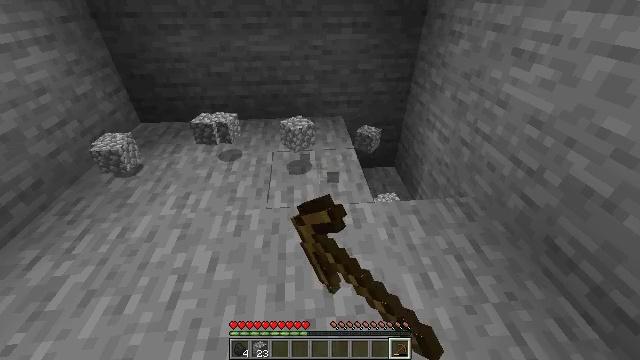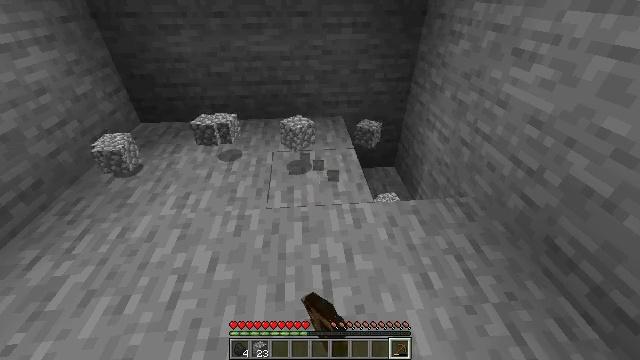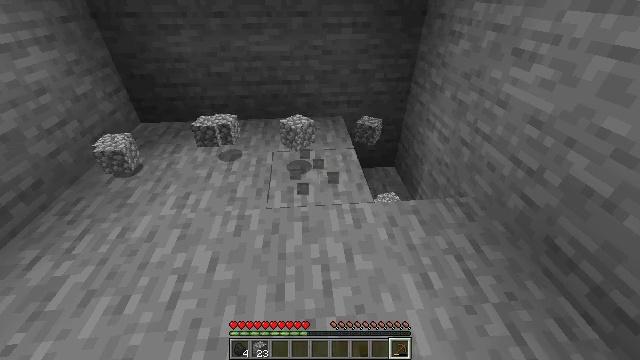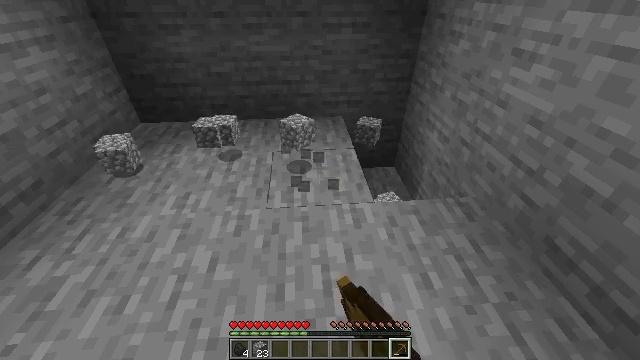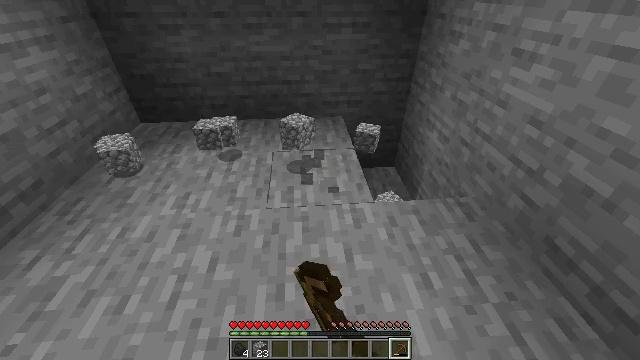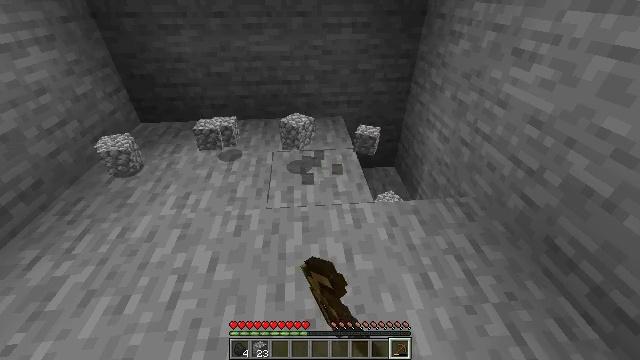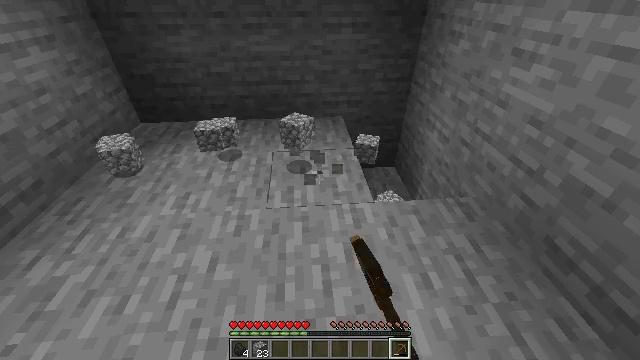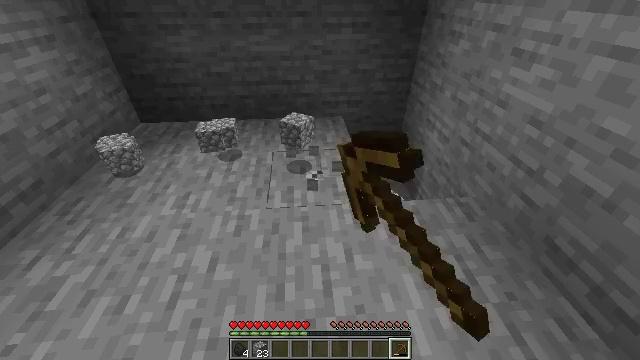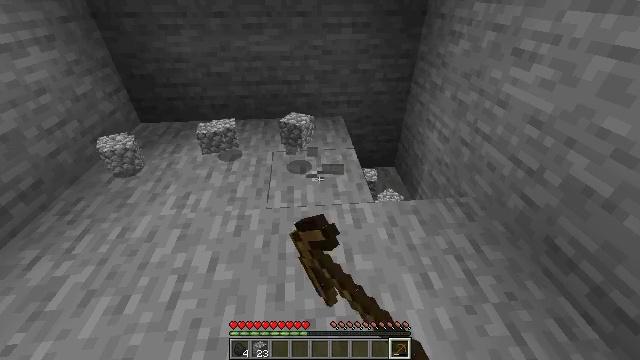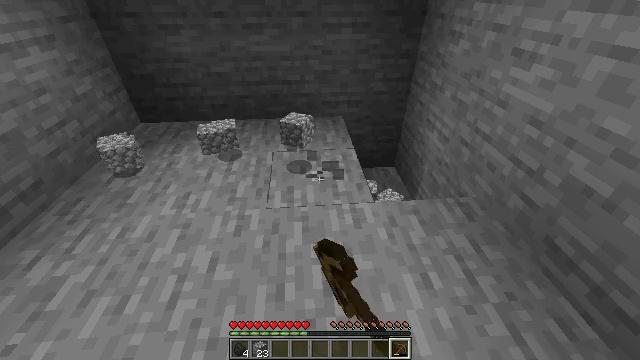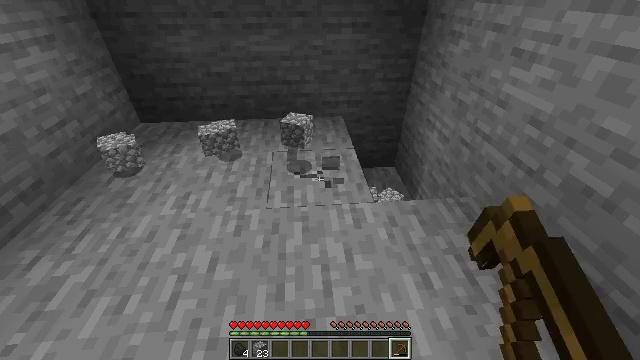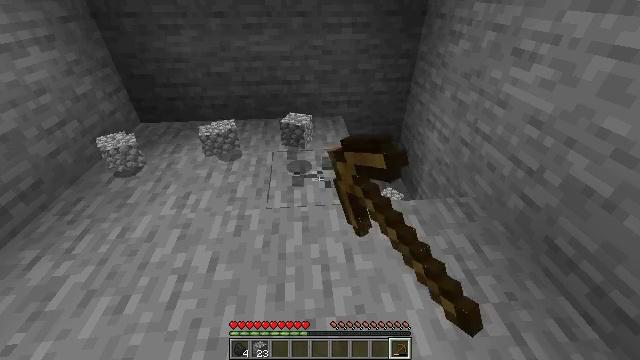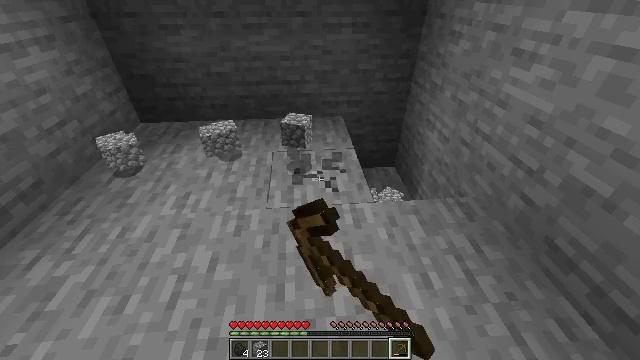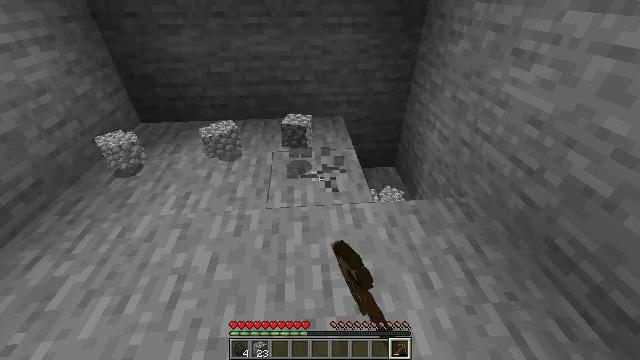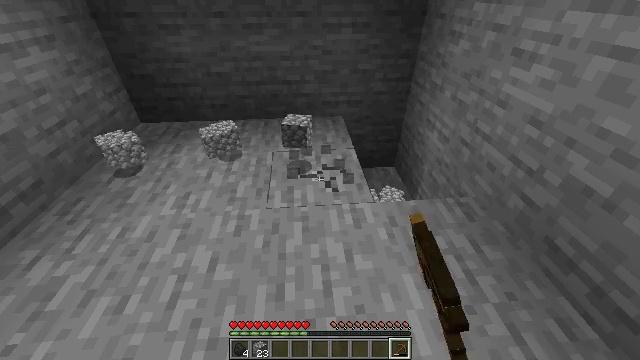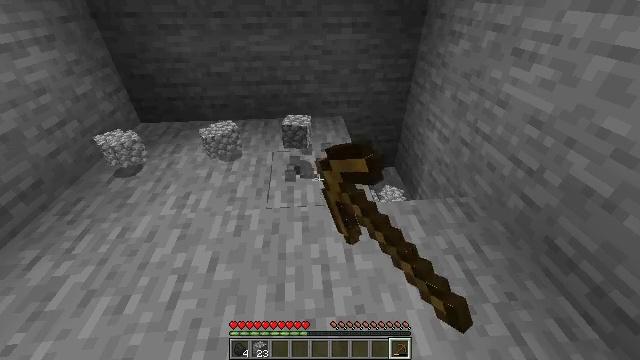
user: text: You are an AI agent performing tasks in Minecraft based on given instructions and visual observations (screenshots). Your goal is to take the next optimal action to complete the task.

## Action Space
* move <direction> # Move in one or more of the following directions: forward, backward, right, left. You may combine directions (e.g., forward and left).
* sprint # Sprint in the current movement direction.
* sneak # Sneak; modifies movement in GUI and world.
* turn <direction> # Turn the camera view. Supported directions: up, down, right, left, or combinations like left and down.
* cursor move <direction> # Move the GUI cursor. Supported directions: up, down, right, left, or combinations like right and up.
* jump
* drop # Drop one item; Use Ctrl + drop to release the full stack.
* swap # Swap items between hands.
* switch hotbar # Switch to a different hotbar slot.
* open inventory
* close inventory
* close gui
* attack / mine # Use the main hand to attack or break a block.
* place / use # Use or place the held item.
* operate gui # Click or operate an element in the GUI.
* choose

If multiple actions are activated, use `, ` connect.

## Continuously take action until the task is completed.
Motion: motion action
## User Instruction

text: Mine stone underground.
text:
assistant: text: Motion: attack / mine
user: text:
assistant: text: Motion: attack / mine
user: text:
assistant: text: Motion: attack / mine
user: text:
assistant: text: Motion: attack / mine
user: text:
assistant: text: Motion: attack / mine
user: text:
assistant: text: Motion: attack / mine
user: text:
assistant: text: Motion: attack / mine
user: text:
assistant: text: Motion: attack / mine
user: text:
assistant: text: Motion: attack / mine
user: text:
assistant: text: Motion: attack / mine
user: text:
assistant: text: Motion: attack / mine
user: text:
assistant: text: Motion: attack / mine
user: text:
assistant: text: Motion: attack / mine
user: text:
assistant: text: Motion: attack / mine
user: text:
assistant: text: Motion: attack / mine
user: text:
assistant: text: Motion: attack / mine
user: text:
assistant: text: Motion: attack / mine
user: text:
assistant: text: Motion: attack / mine
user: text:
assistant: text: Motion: attack / mine
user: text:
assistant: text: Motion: attack / mine
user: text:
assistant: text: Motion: attack / mine
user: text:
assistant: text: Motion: attack / mine
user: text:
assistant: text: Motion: attack / mine
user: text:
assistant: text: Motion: attack / mine
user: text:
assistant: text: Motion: attack / mine
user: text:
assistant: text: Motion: turn left, attack / mine
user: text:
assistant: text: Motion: turn left, attack / mine
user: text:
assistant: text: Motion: turn left, attack / mine
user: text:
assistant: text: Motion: turn left and up, attack / mine
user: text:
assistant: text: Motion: turn left, attack / mine